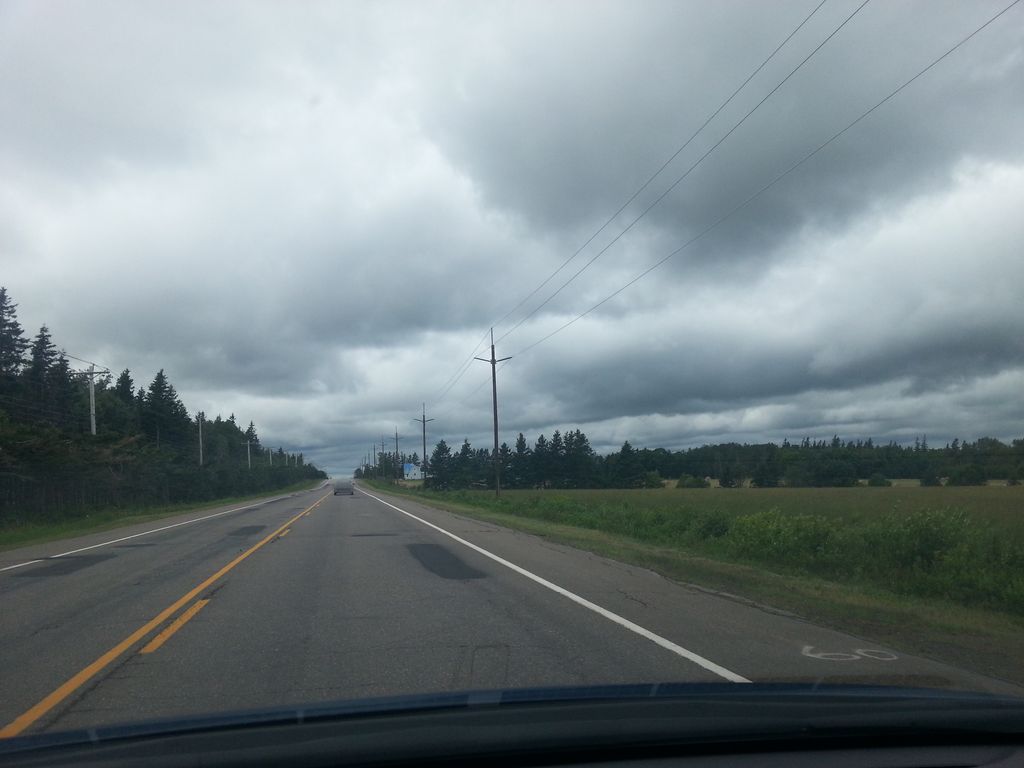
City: charlottetown